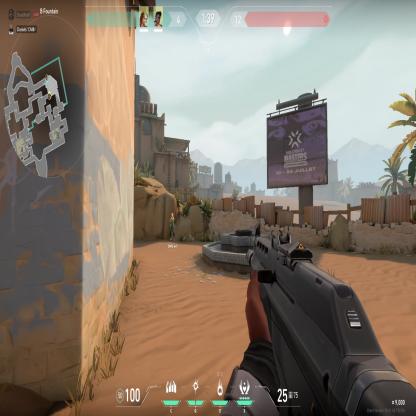
Label: teammate